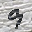
Label: 9